Question: I have this :
'''
<p:outputLabel for="author" value="Author " rendered="#{documentController.show}"/>
<p:selectOneMenu id="author"
value="#{documentController.author}"
rendered="#{documentController.show}"
effect="fade"
editable="true"
filter="true"
filterMatchMode="startsWith">
<f:selectItem itemLabel="Select One" itemValue="" />
<f:selectItems value="#{authorController.itemsAvailableSelectOne}" />
</p:selectOneMenu>
'''

I want to get behavior like this: If I click the add icon next to the author field then creates another 'outputText, SelectOneMenu , add link, remove link' for my second author,and if I click another one add icon then create third author and so on.
And the same thing for remove icon.
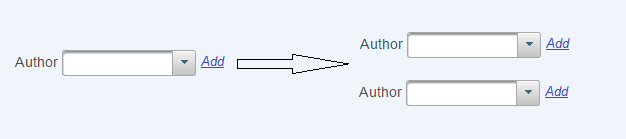
Answer: You can go like this.
'''
<h:form id="form1">
<h:panelGroup id="panel1">
<ui:repeat value="#{documentController.author}" var="auth">
<p:outputLabel for="author"
value="Author "
rendered="#{documentController.show}"/>
<p:selectOneMenu id="author"
value="#{auth}"
rendered="#{documentController.show}"
effect="fade"
editable="true"
filter="true"
filterMatchMode="startsWith">
<f:selectItem itemLabel="Select One" itemValue="" />
<f:selectItems value="#{authorController.itemsAvailableSelectOne}" />
</p:selectOneMenu>
<h:commandLink value="Add">
<f:ajax execute="@form"
render=":form1:panel1"
listener="#{documentController.addAuthor}" />
</h:commandLink>
</ui:repeat>
</h:panelGroup>
</h:form>
'''
On the backing bean you can do something like this.
'''
List<String> author = new ArrayList<String>();
String s1 = "";
author.add (s1);
public void addAuthor(AjaxBehaviorEvent ajaxEvent) {
String s = ""
author.add(s);
}
'''